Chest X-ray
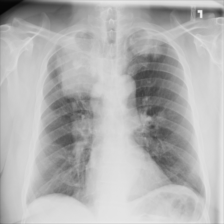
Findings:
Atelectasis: negative
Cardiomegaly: negative
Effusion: negative
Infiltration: negative
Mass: positive
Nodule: negative
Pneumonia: negative
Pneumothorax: negative
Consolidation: negative
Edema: negative
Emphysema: negative
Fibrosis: negative
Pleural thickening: negative
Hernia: negative